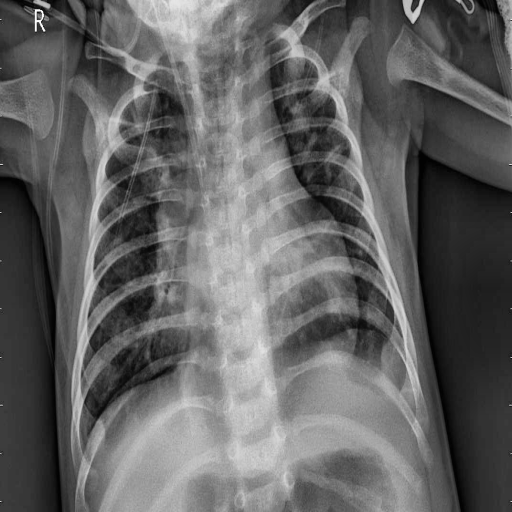
Finding: PNEUMONIA